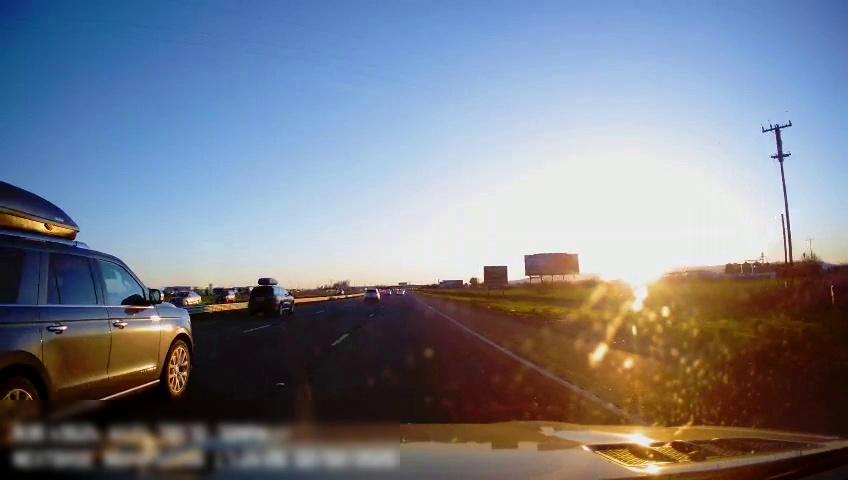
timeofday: Day
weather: Sunny
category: Drivable Space
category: Vehicles | SUV
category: Vehicles | SUV
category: Vehicles | SUV
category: Vehicles | SUV
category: Vehicles | SUV
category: Lanes | Alternate Lane
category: Lanes | Alternate Lane
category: Lanes | Current Lane
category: Lanes | Alternate Lane
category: Traffic | Signs
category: Traffic | Signs